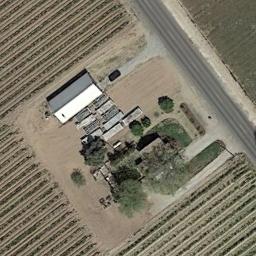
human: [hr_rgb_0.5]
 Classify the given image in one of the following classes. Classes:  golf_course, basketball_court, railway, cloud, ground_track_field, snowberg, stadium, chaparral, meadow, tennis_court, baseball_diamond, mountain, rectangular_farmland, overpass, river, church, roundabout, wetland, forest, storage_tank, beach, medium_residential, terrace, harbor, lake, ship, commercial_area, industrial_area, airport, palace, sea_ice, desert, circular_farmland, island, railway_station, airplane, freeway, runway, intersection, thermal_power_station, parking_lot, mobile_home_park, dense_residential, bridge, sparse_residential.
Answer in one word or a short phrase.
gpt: sparse_residential